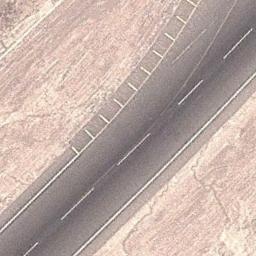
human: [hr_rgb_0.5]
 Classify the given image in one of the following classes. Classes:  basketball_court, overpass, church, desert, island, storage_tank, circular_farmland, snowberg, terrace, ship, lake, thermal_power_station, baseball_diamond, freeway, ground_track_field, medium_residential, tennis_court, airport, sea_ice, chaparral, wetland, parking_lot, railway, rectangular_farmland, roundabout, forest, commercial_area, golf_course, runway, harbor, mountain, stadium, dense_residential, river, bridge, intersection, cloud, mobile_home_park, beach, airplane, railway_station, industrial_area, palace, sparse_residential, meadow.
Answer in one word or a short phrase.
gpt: runway